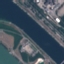
Land use / land cover: River